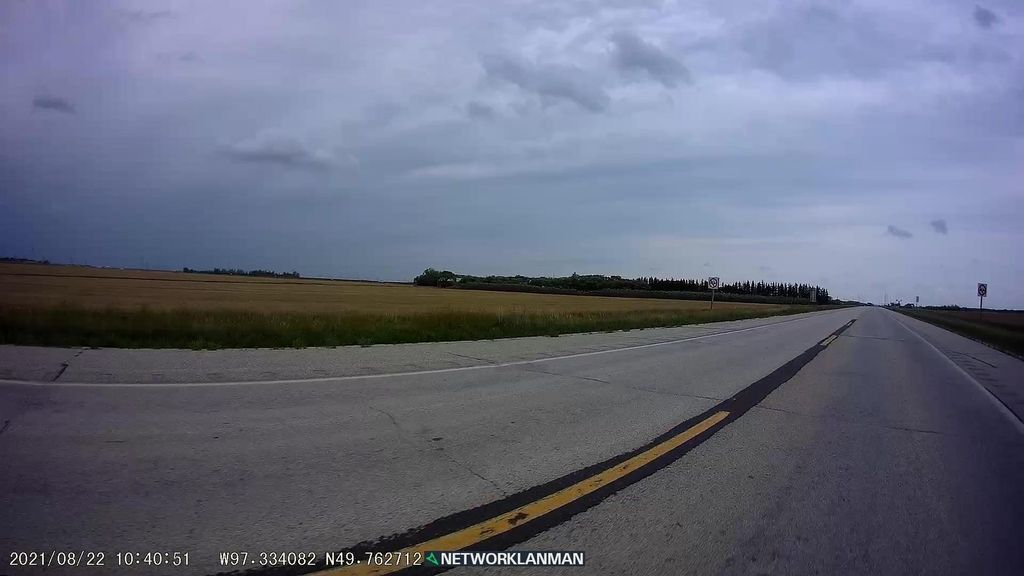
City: winnipeg